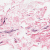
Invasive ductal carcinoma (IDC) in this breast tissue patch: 0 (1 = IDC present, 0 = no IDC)